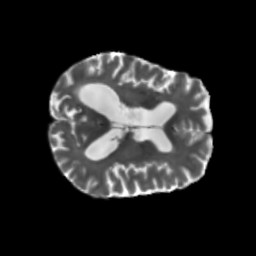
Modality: T2w
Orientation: axial
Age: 75
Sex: male
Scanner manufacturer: siemens
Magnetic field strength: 3 T
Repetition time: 5.25 s
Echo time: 0.08 s